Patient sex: F
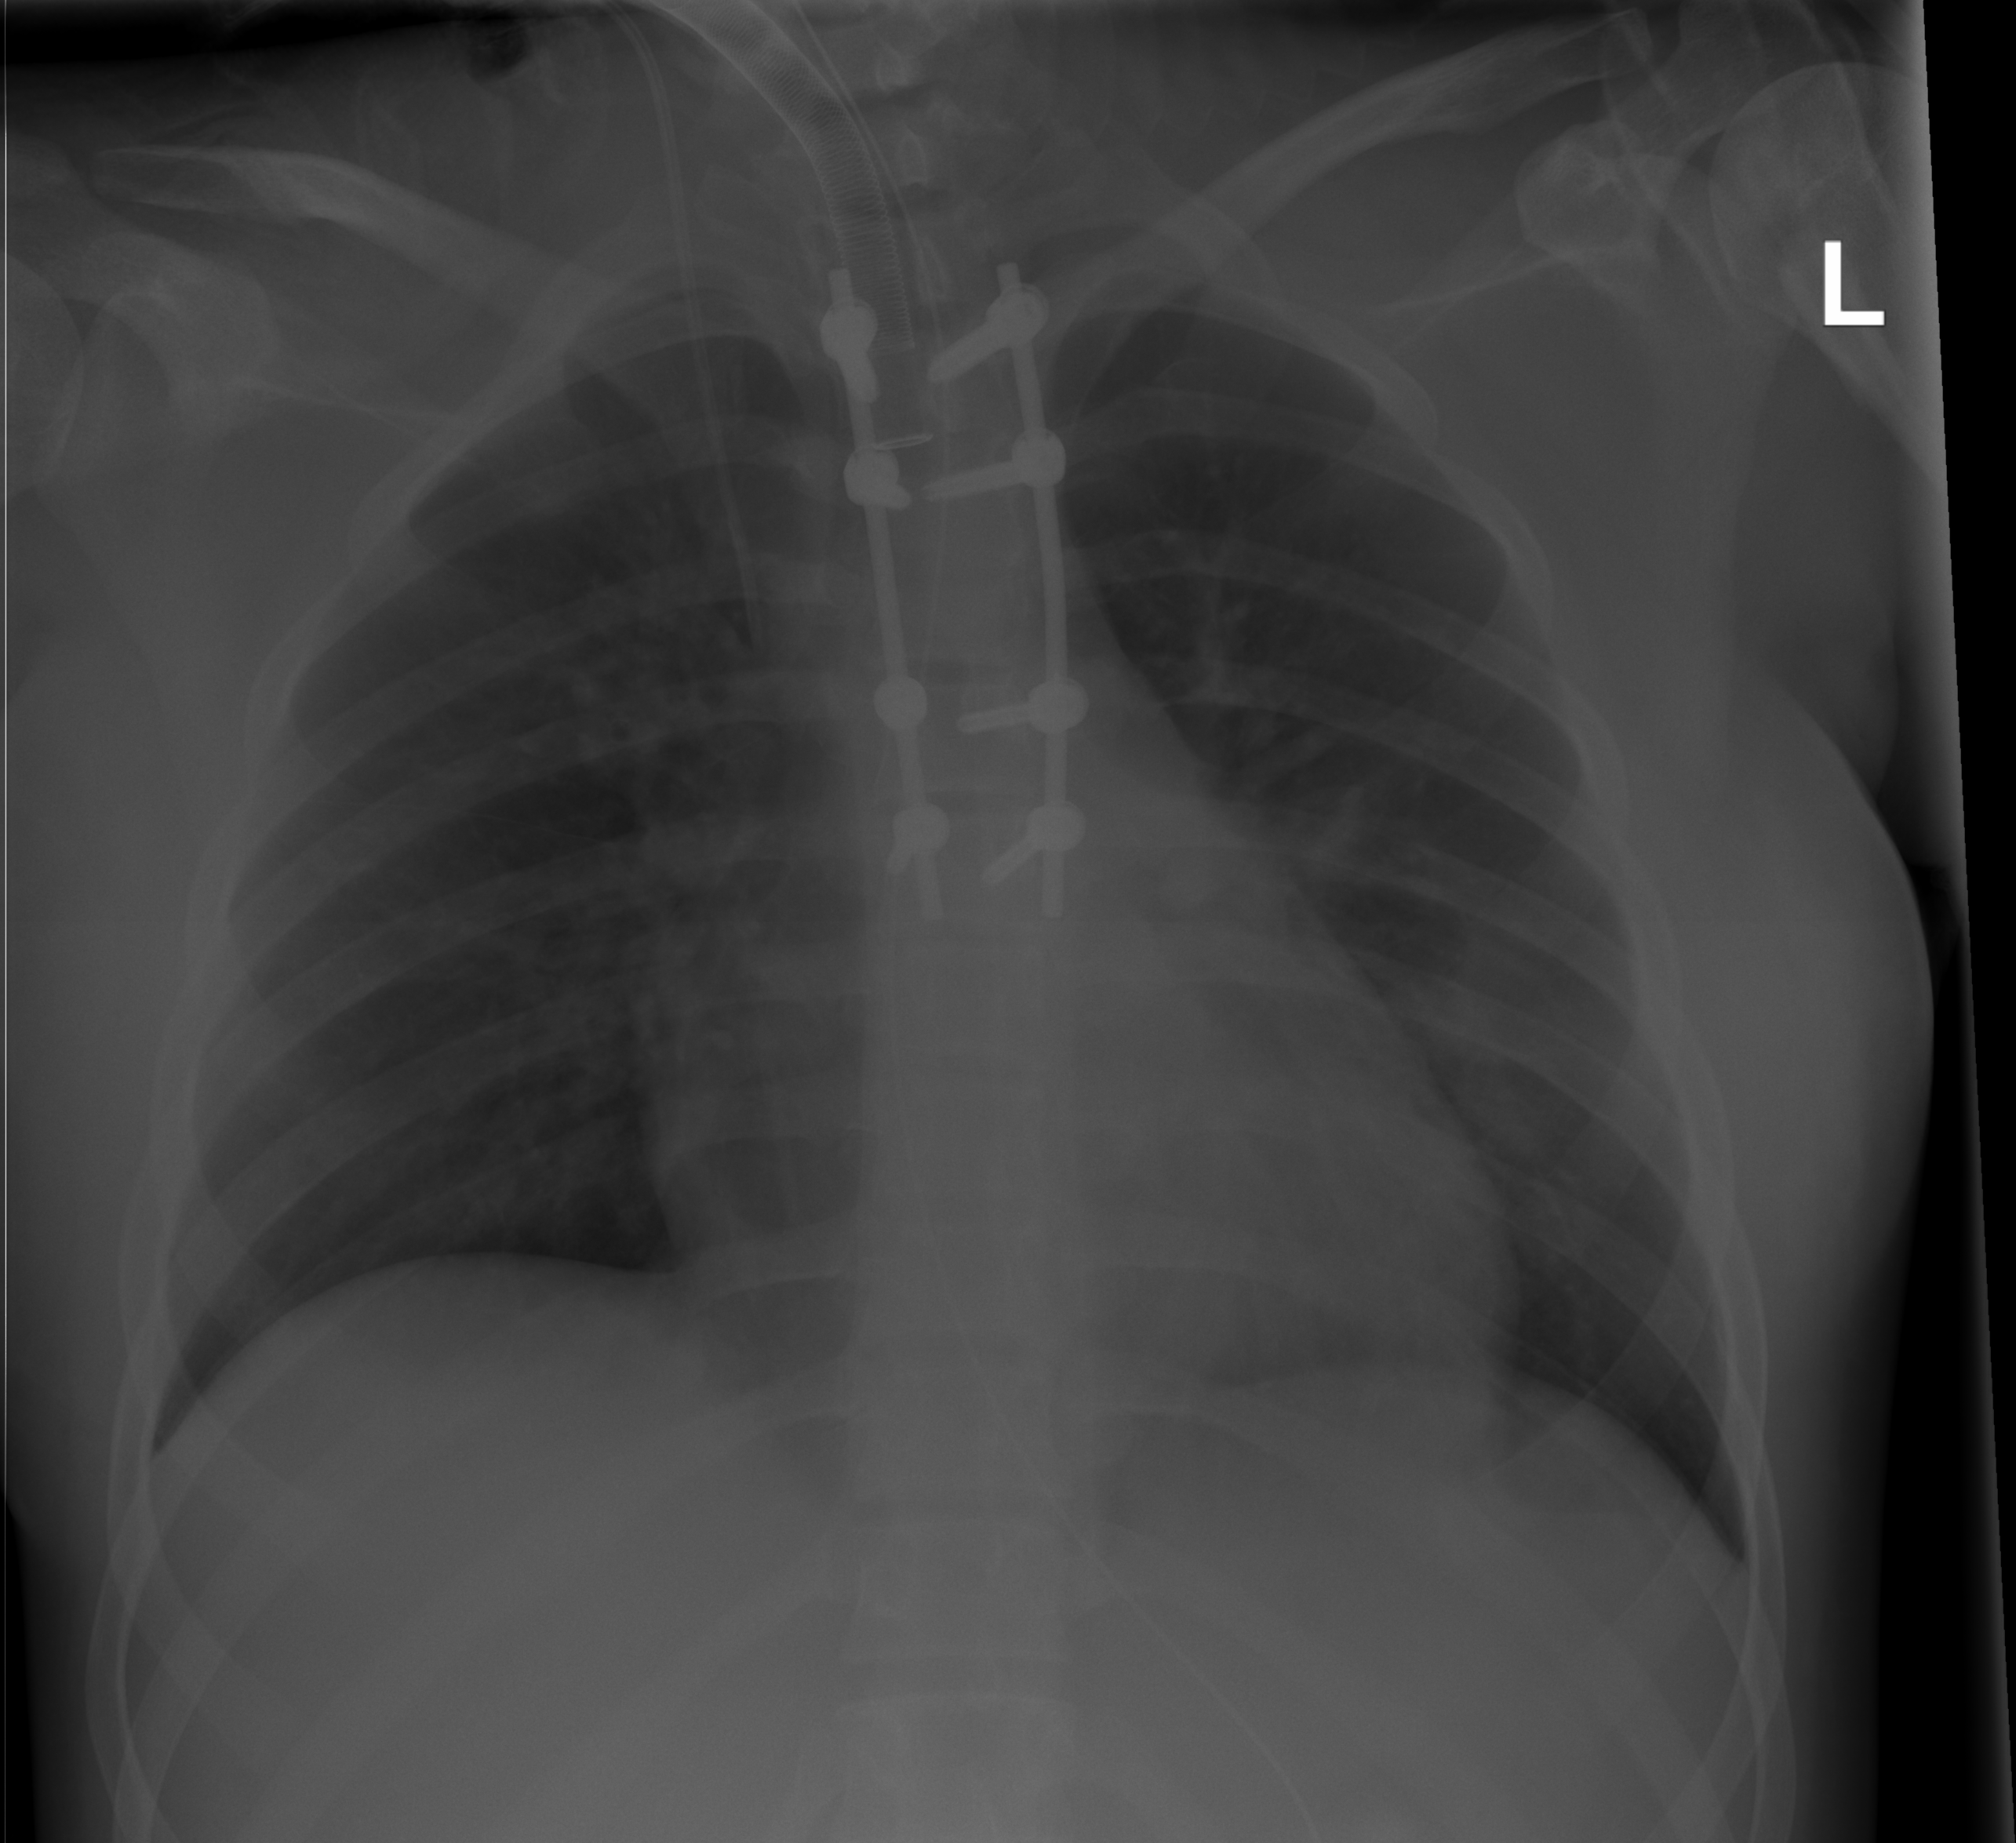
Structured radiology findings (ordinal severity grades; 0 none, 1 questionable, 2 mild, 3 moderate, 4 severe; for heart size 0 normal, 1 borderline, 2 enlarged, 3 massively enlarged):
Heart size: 0
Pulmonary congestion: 0
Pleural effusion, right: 0
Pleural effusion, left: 0
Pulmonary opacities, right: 0
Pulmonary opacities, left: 1
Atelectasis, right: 0
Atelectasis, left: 0